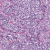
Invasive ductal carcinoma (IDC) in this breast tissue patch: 1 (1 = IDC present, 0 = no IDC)